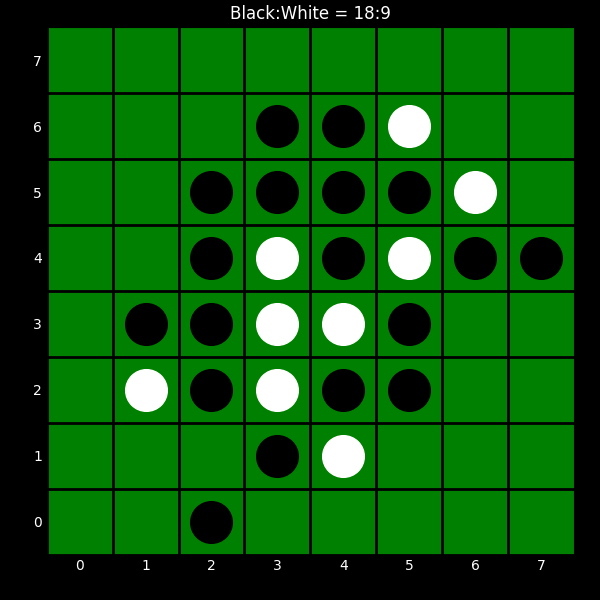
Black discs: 18
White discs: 9